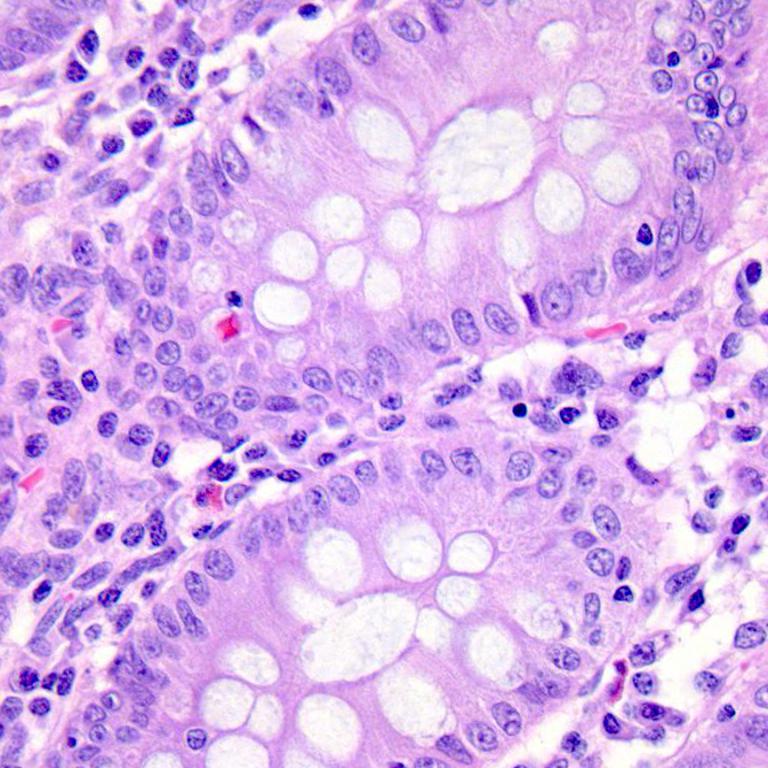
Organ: colon
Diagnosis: benign